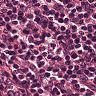
Metastatic tissue present: no